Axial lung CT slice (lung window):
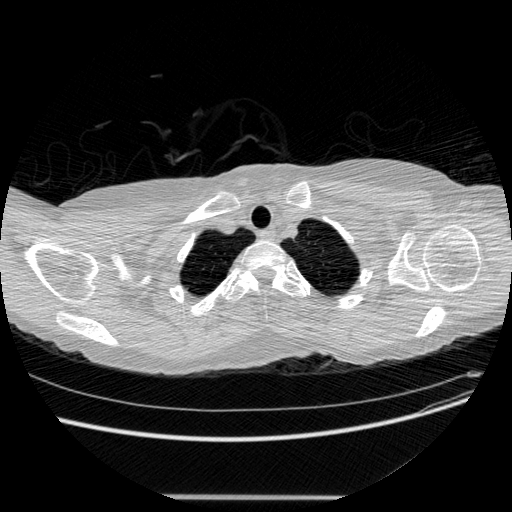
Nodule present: no